Question: Sup fellas, I am using the script that a fellow stack overflow user posted <URL>. The data model I have made looks like so:

Those two classes inherit from ParkingRegionOverlay which requires the MapKit framework which is not addable to a project of this type(as far as I know). So my questions:
1. How would I bypass this problem(i.e. How do I get the Mapkit framework as part of my command-line utility project?)?
2. Do I need to include my .xcdatamodel file in the command-line utility project and reference it in any way? If someone wouldn't mind shedding some light in this area it would be greatly appreciated, as I think I do need my project to know about the data model, but am not quite sure.
Thanks in advance for any help!
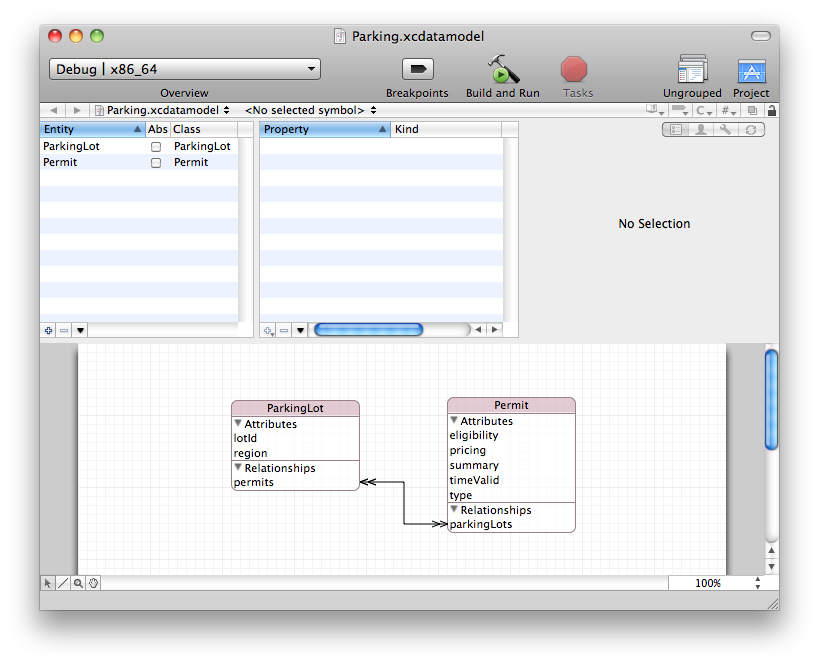
Answer: you absolutely need the xdatamodel file in your project. It will be "compiled" into a momd file and included in your application bundle. Core Data needs this to know what your data model looks like (that's the whole point of the data model file).
This might help you, too: <URL>
Also, why do you mix Model and View by having your data model classes inherit from an Overlay class. It seems that you can solve your problem simply by adhering to MVC practices.
Cheers,
Johannes